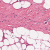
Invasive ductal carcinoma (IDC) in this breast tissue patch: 0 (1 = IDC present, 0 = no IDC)